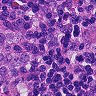
Metastatic tissue present: yes